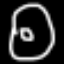
Label: donut